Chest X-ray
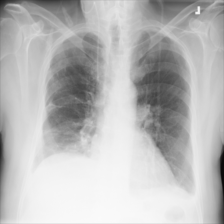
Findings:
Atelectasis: negative
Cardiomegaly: negative
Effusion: positive
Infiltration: negative
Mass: negative
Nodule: negative
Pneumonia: negative
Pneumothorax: negative
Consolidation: negative
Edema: negative
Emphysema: negative
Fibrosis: negative
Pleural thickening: negative
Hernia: negative